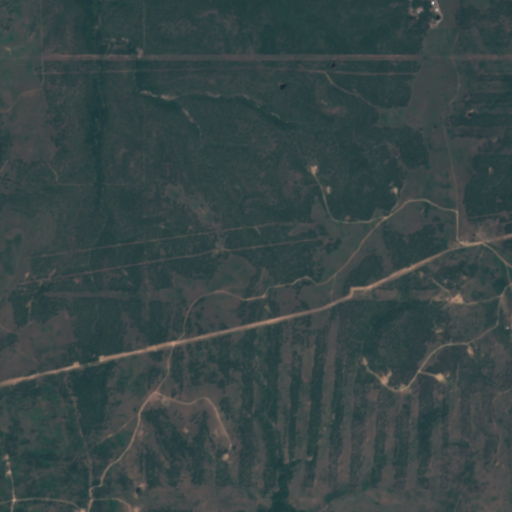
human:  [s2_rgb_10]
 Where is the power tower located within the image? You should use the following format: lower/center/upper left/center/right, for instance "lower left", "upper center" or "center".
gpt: The power tower is located in the upper of the image.
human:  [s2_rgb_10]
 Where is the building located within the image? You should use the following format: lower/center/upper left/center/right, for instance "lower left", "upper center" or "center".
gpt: The building is located in the upper right of the image.
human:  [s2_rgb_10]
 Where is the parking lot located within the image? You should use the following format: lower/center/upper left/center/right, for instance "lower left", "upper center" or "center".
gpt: There is no parking lot in the image.